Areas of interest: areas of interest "Scenic Spot"
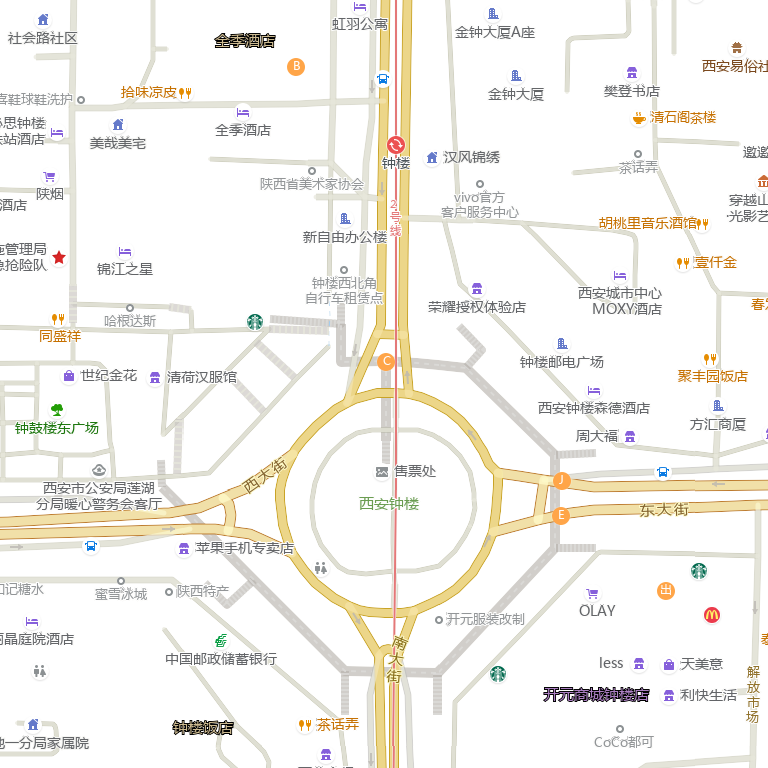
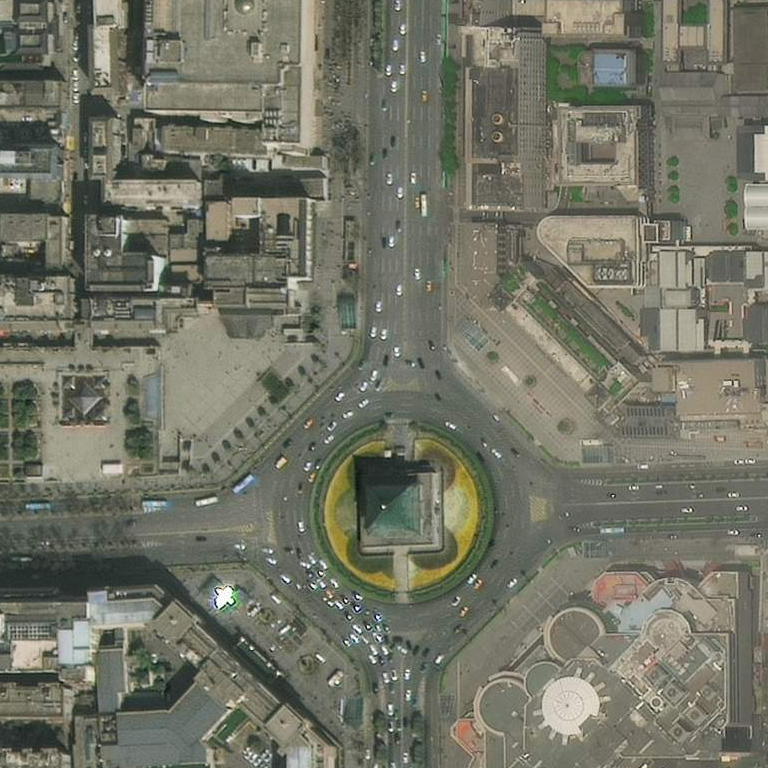